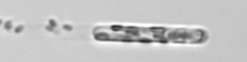
Label: Dactyliosolen_fragilissimus